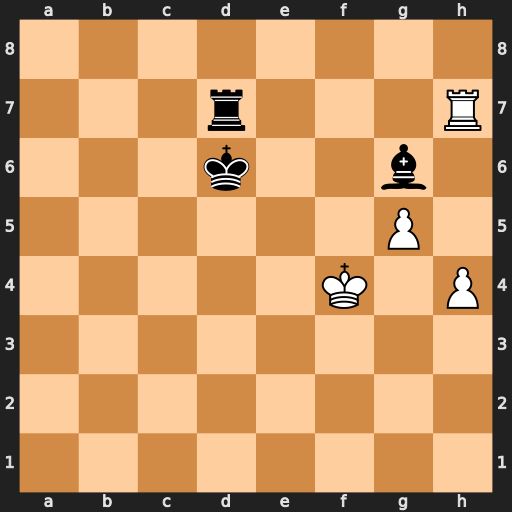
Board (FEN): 8/3r3R/3k2b1/6P1/5K1P/8/8/8
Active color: w
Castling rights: -
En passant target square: -
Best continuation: Rh6 Rg7 h5